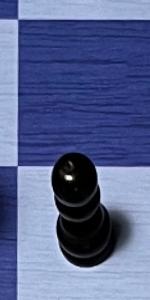
Label: Pawn_Black